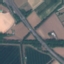
Label: Highway